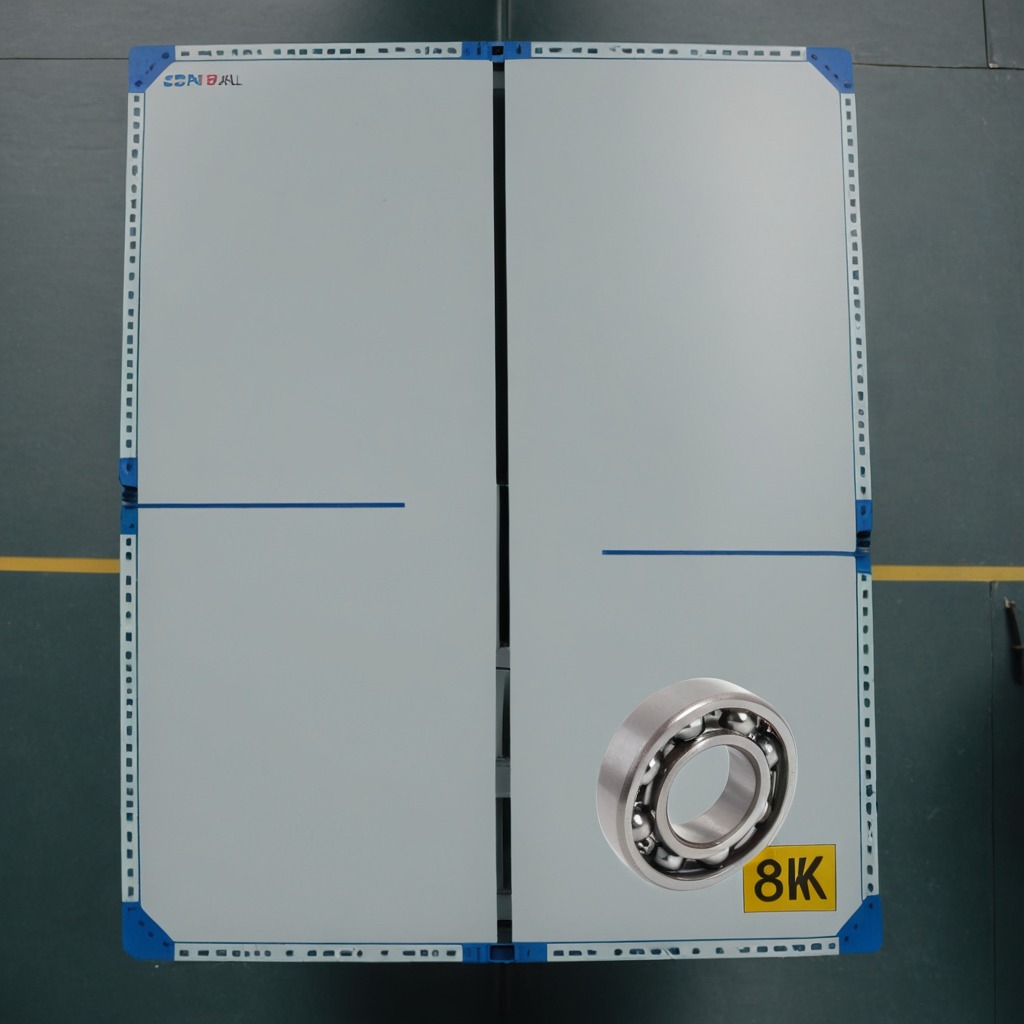
A metal ball bearing is lying on the toolbox surface in the airplane hangar workshop 8K.